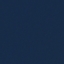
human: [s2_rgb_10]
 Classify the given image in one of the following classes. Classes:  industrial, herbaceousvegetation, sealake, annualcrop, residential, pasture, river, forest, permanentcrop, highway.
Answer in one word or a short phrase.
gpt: SeaLake